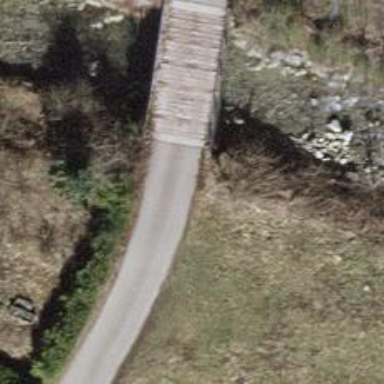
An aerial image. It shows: Service road on bridge with high-quality grade 1 track type.